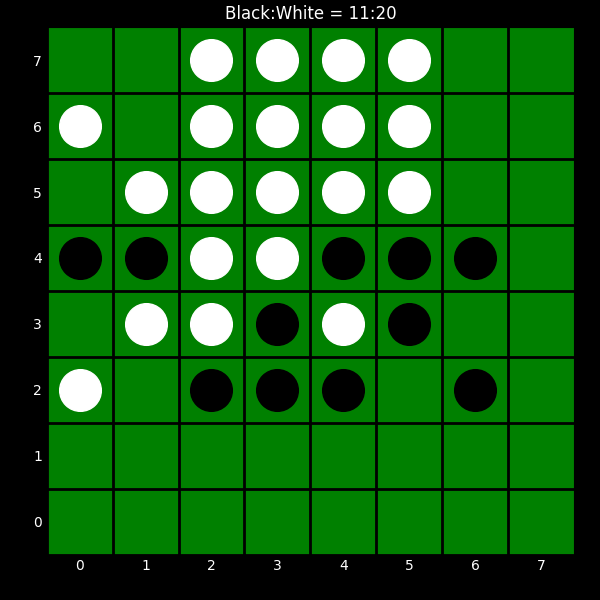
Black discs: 11
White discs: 20